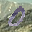
Label: 0